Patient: sex F, age 31
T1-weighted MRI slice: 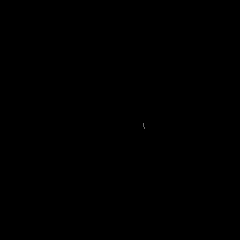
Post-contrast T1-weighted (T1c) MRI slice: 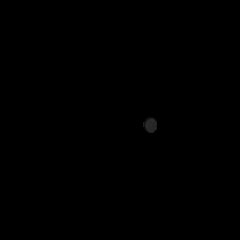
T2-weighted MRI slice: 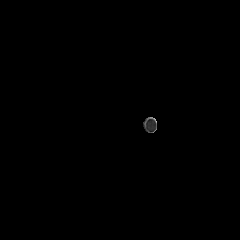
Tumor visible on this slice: no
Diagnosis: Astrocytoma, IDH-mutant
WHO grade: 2